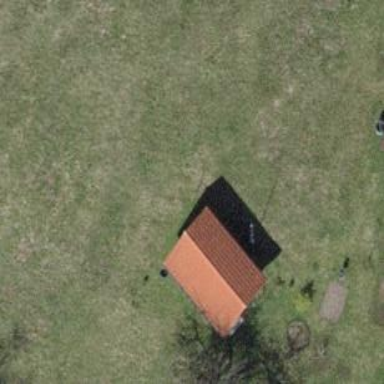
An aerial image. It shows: Shed.